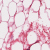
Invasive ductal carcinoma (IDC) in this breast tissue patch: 0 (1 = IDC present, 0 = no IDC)